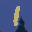
Label: 1